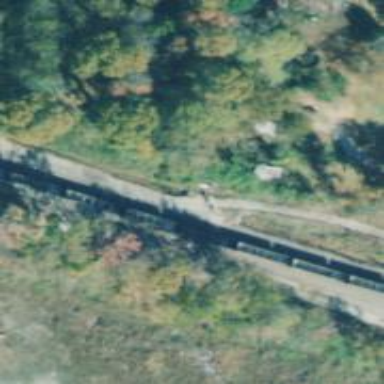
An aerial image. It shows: Site related to railway infrastructure.